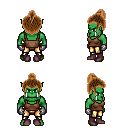
a pixel art fantasy rpg character, male body template, orc, green skin, brown pirate shirt, gold greaves, brown short topknot hairstyle, metal gloves, maroon shoes, four views (front, back, left, right), 2x2 character sprite sheet, small pixel art, hard edges, no anti-aliasing